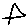
Label: triangle